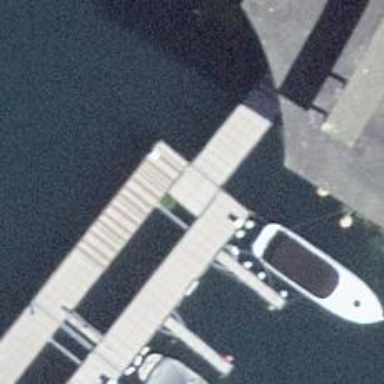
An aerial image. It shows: Man-made pier.